Brain MRI, t1w sequence, axial 2D slice.
Patient: age 30, sex M, weight 78 kg, height 1.78 m
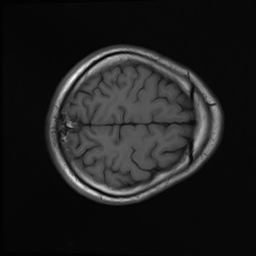